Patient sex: M
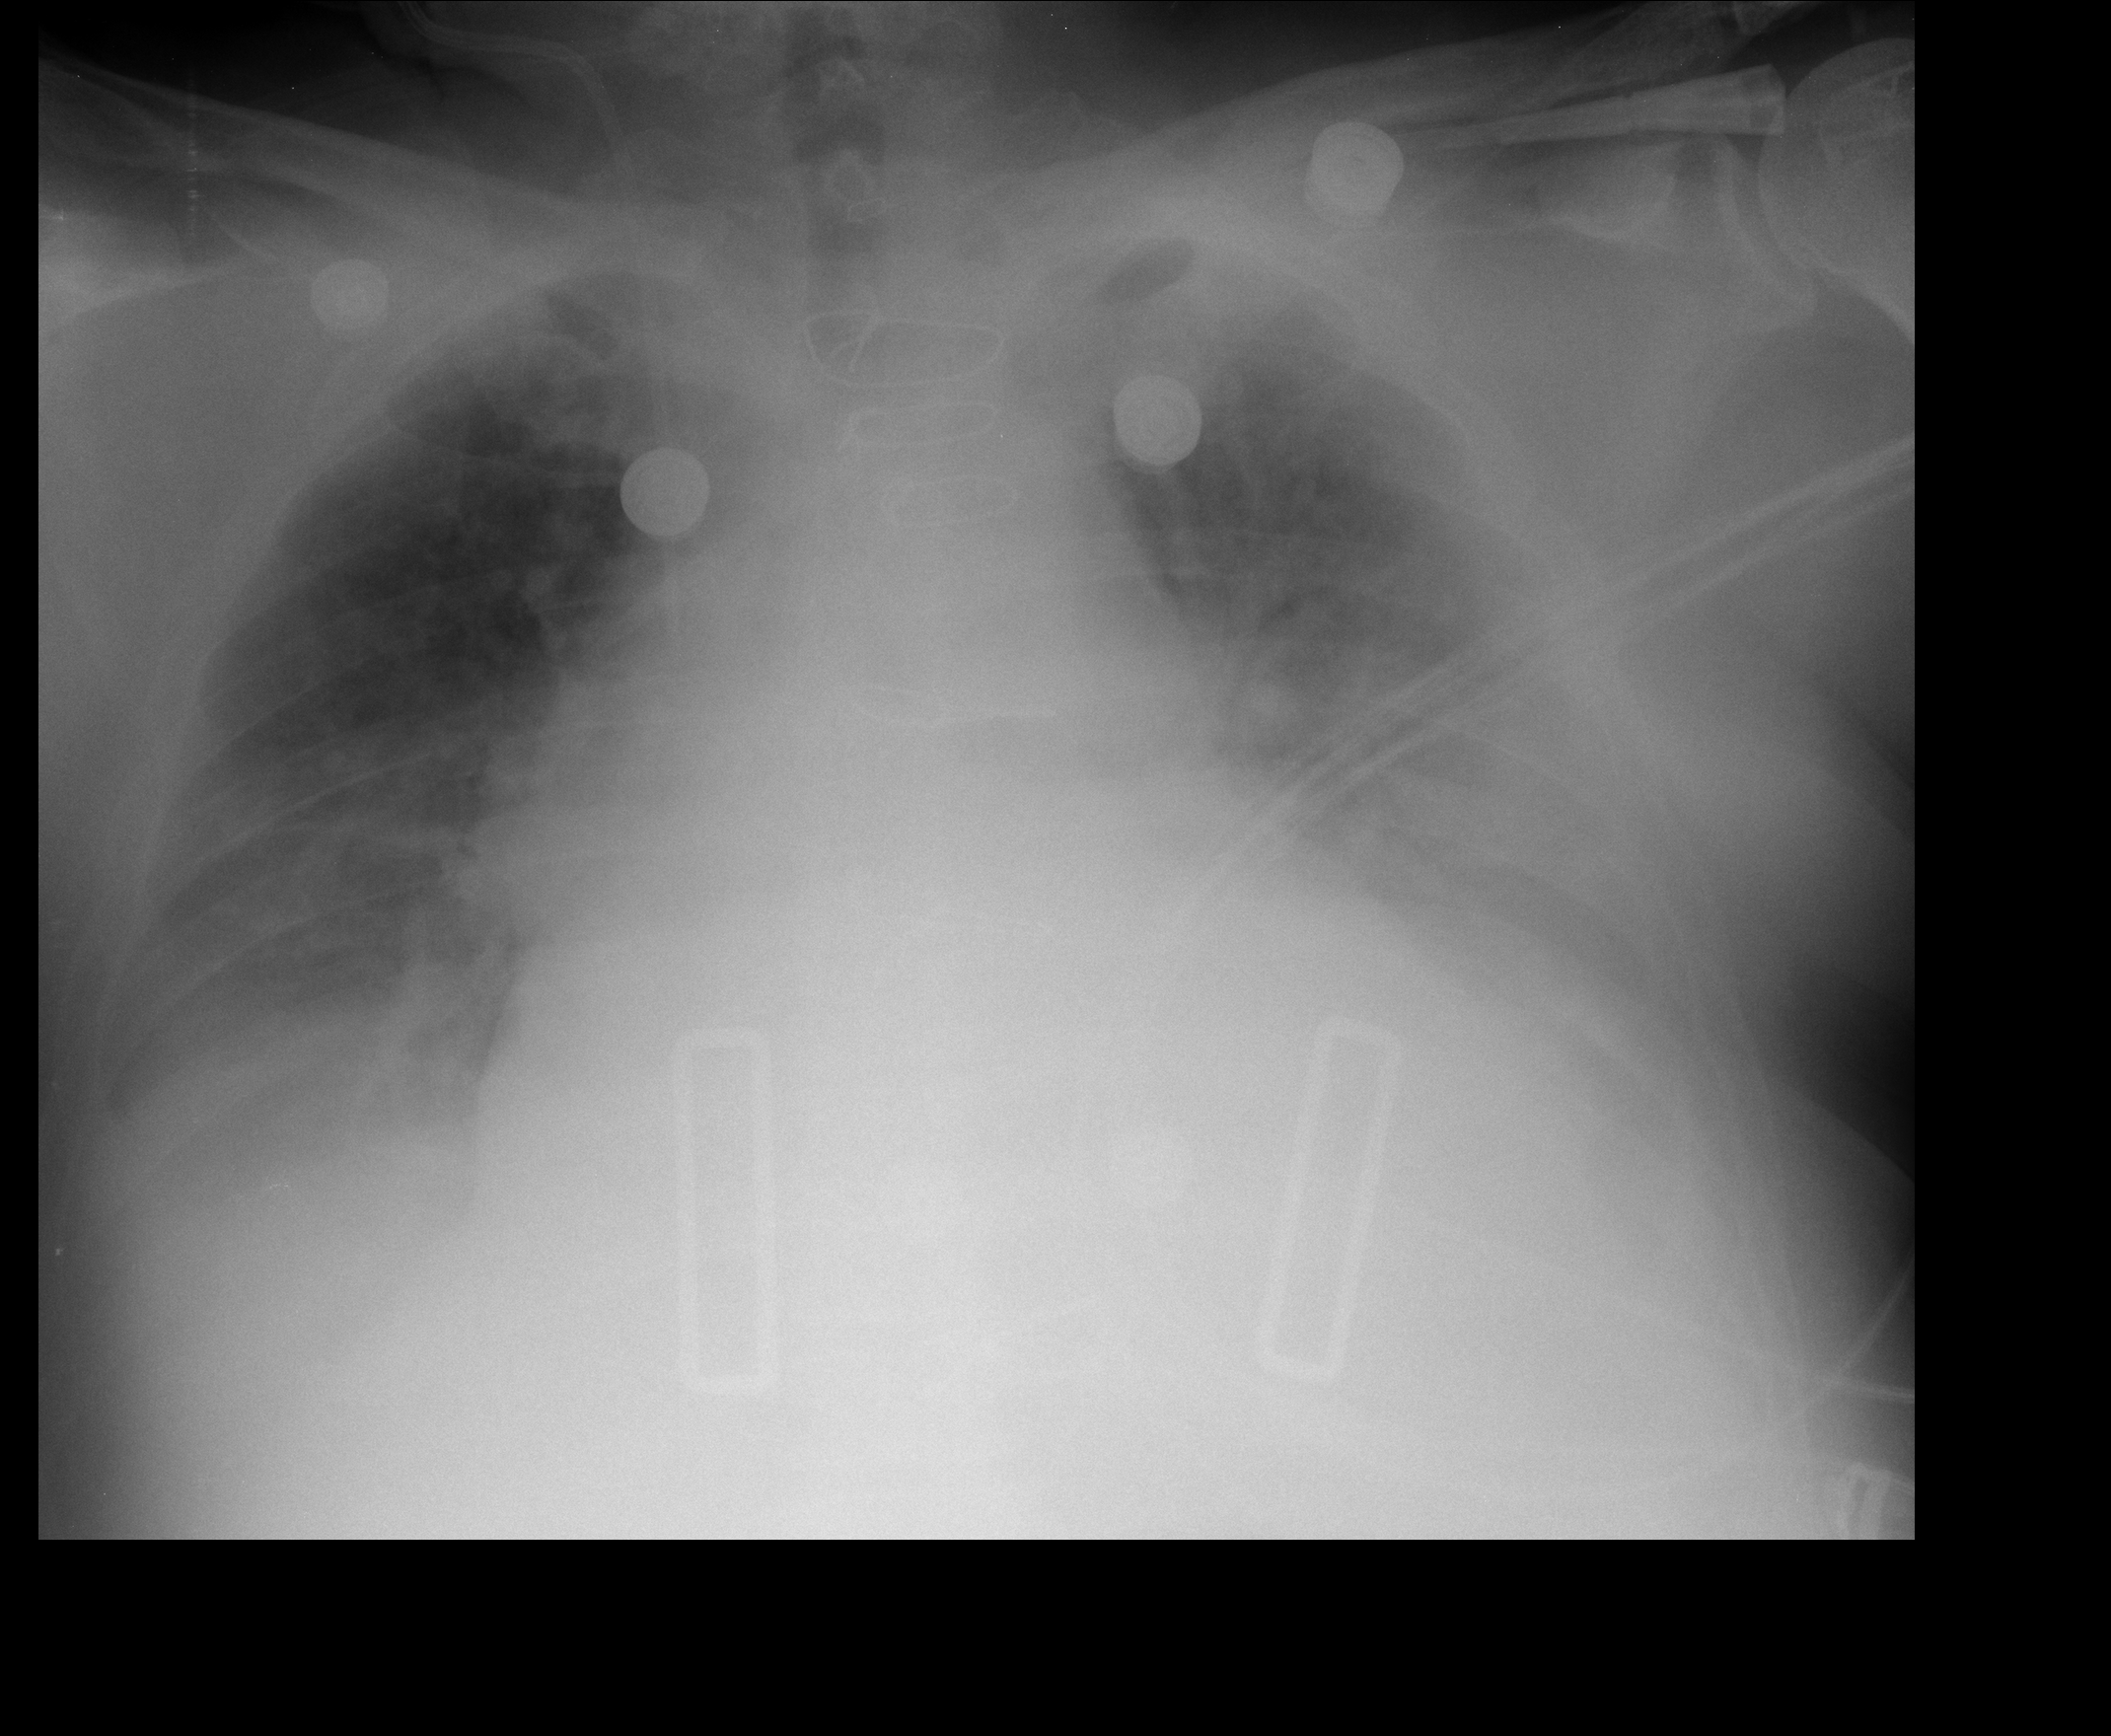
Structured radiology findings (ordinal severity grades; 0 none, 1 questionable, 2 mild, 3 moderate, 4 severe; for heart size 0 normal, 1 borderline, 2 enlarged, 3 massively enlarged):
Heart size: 2
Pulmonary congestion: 2
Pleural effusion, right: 2
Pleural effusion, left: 3
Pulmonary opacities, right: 0
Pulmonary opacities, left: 0
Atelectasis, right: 2
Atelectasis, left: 2